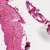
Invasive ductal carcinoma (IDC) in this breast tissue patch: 0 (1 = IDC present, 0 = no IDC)